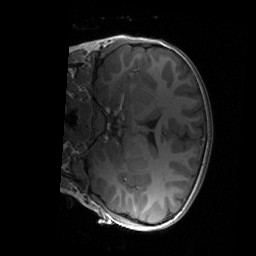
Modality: T1w
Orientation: coronal
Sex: male
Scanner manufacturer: siemens
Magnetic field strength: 3 T
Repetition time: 1.9 s
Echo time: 0.00243 s